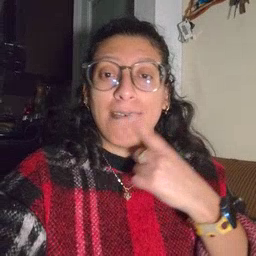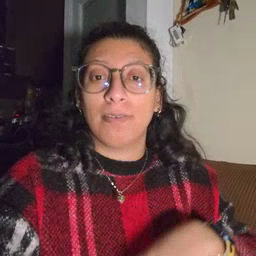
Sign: lips